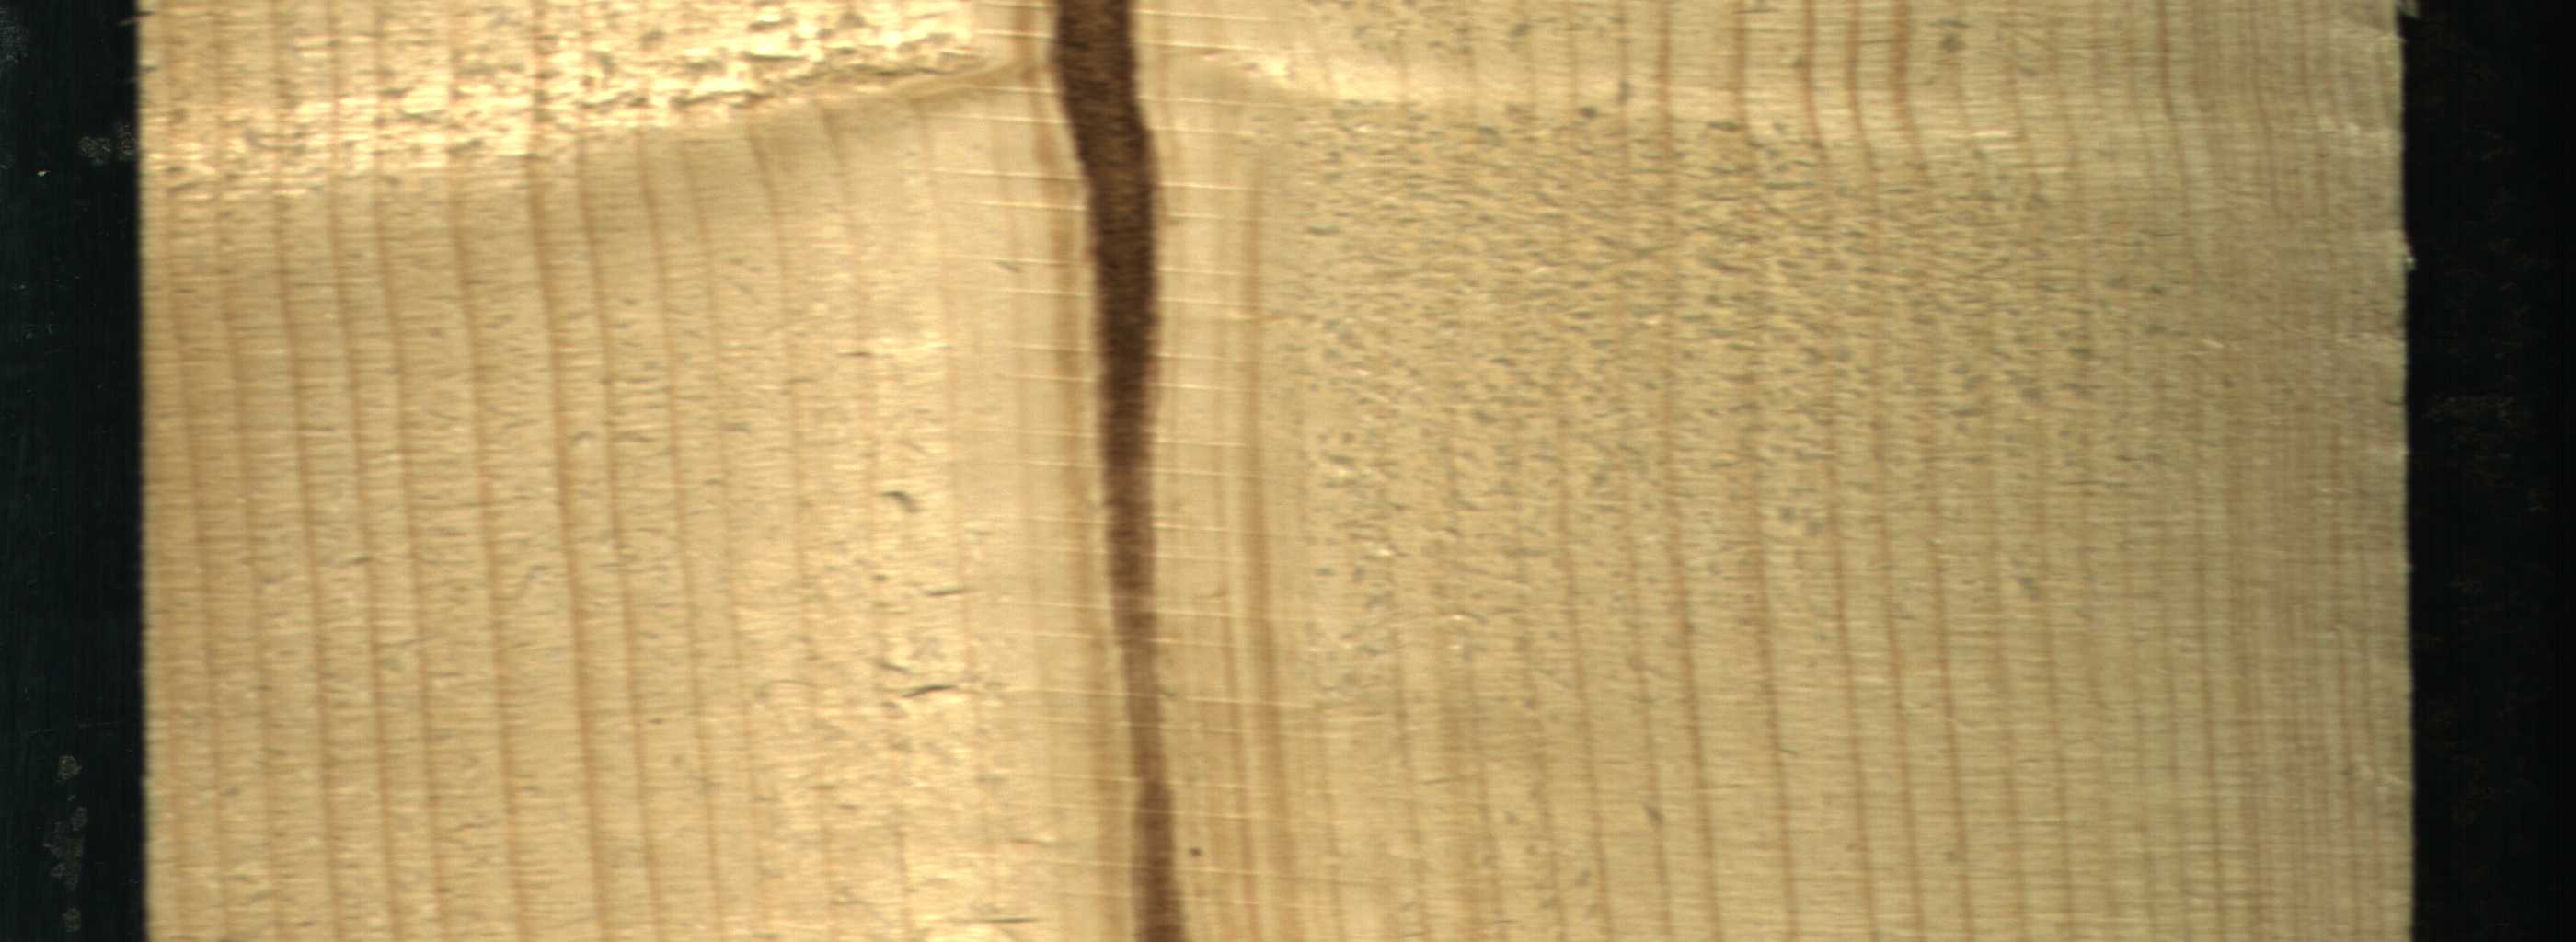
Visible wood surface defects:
Marrow